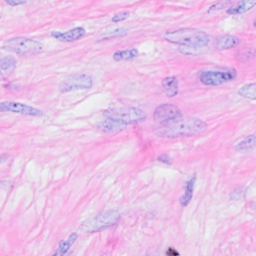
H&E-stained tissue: Breast